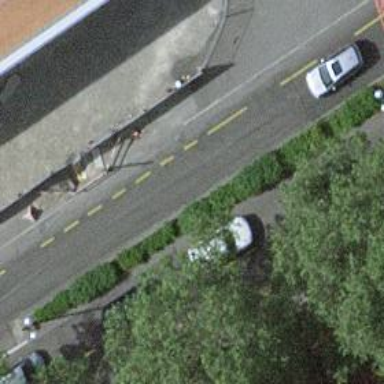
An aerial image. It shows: Secondary road with asphalt surface that includes cycleway.